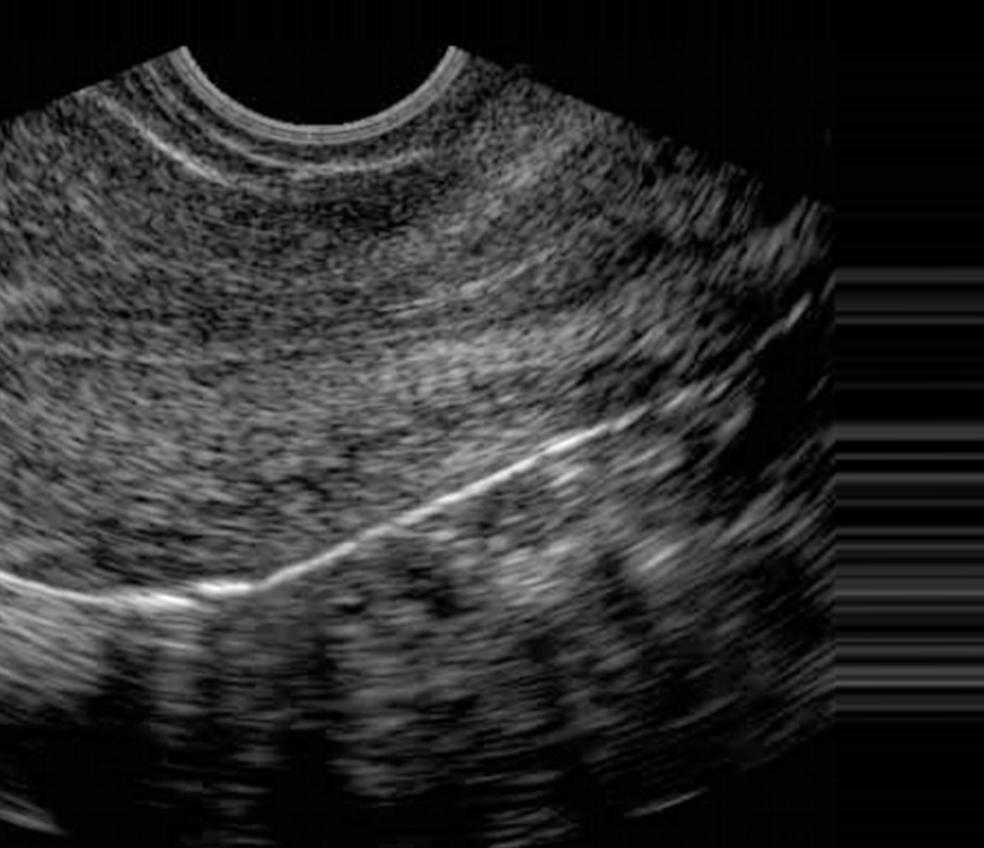
Label: notinfected